Question: We are using NuGet server to serve our own package within the company. Since this morning, Visual Studio's nuget plugin constantly says he cannot download package and that only on the update tab and apparently only on my machine (we are just two of us today)
The online tap well reflect all packages present in the server.
I've been reading about a race condition in the server but that concerned a previous version.
I'd like to understand what's going on and how to solve this issue.

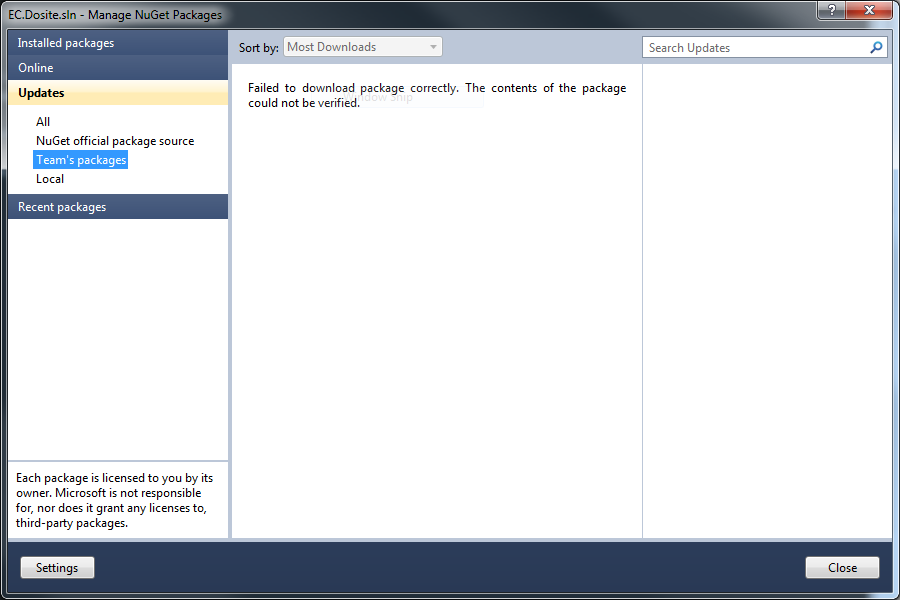
Answer: We had two different repositories with packages sharing the same id, same version, different content. Removing the wrong repo from the list solved the problem.